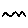
Label: zigzag